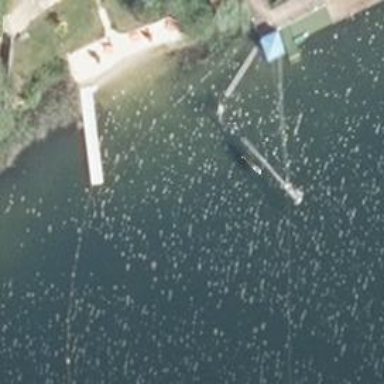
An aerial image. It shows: Pier used for water skiing.